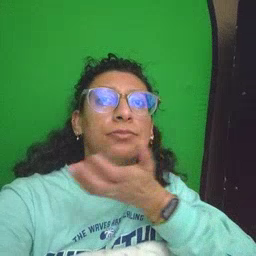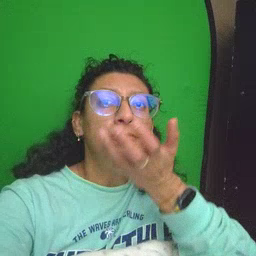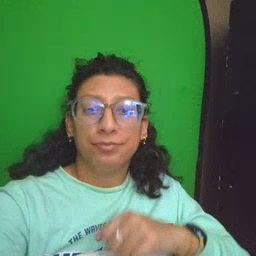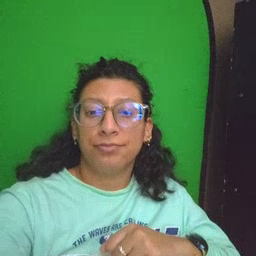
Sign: grass